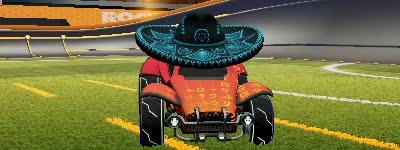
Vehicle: octane